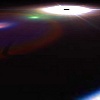
Label: sunburn